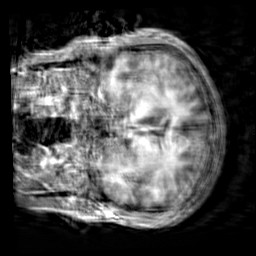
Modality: T1w
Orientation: coronal
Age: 21
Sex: male
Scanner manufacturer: siemens
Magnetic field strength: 3 T
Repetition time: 2.3 s
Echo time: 0.00303 s